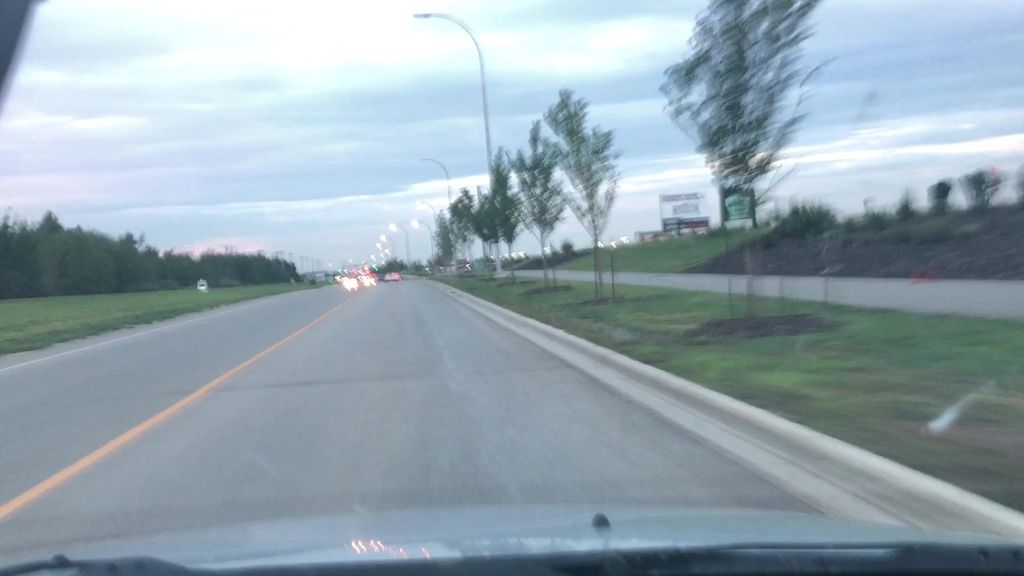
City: edmonton